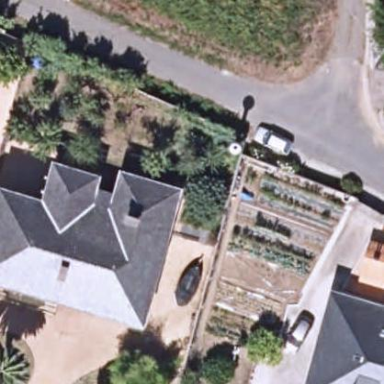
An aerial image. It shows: Simple house.